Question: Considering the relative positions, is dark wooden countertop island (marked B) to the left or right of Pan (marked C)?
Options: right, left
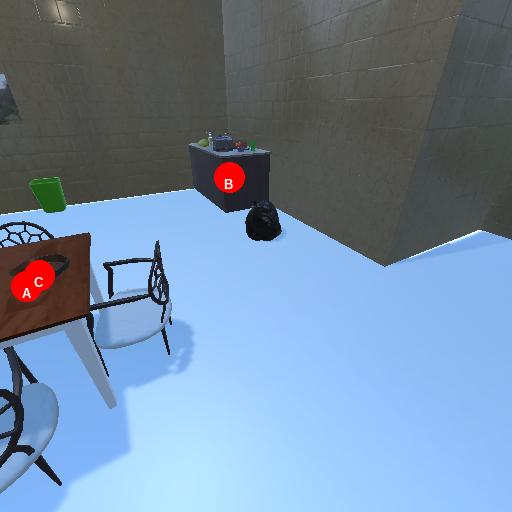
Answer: right